Question: When i tried to check the check box in jQgrid it selecting the values that's fine ,and in that i have the custom formatter text field with out entering the values in text field and tried to select the check box i will display the alert message after that i will uncheck the checkbox but the focus is not get removed from the grid.
I have attached the screen shot please let me know the answer.
'''
jQuery("#list1").jqGrid({
url:actionurl,
mtype: 'POST',
colNames:['PartnerId', 'Employee No','Employee Name' ,'Position', 'Position Id', 'Wages','Relieve Date','Days Required'],
colModel:[
{name:'partnerId',index:'partnerId', width:280,sortable:true,search:false, hidden: true},
{name:'em_ka003_employeeno',index:'em_ka003_employeeno', width:200,sortable:true},
{name:'empname',index:'empname', width:280,sortable:false,search:false},
{name:'position',index:'position', width:250,sortable:false,search:false},
{name:'positionId',index:'positionId', width:0,sortable:false,search:false,hidden:true},
{name:'wages',index:'wages', width:100,sortable:false,search:false},
{name:'emp_relievedate',index:'emp_relievedate', width:200,sortable:false,search:false},
{name:'daysrequired',index:'daysrequired', width:140,sortable:false,search:false,formatter:createText},
],
rowNum:10,
rowList:[5,10,15],
pager: '#pager1',
sortorder: "asc",
sortname: 'em_ka003_employeeno',
viewrecords: true,
rownumbers: true,
loadonce: false,
forceFit: true,
datatype: 'xml',
multiselect: true ,
footerrow:true,
userDataOnFooter:true,
onSelectRow: function(rowId)
{
handleSelectedRow(rowId);
},
caption: "<b>Labor Extension",
gridComplete: function() {
$.unblockUI();
}
});
'''
'''
function createText(el, cellval, opts)
{
return "<span><input class='dojoValidateValid required TextBox_OneCell_width number' type='text' id='days_req"+cellval.rowId+"' name='days_req"+cellval.rowId+"' onKeyPress='return checkIt(event,false)'/></span>";
}
function handleSelectedRow(id)
{
var jqgcell = jQuery('#list1').getCell(id, 'partnerId');
var daysrequired = jQuery("#days_req"+id+"").val();
var cbIsChecked = (jQuery("#jqg_list1_"+jqgcell).attr('checked'));
if(cbIsChecked==true)
{
/* Append the Days Required */
if(daysrequired=="")
{
alert("please enter the extension days");
jQuery("#days_req"+id+"").focus();
jQuery("#jqg_list1_"+jqgcell).attr('checked', false);
jQuery('#list1').restoreRow(id);
return false;
}
}
'''

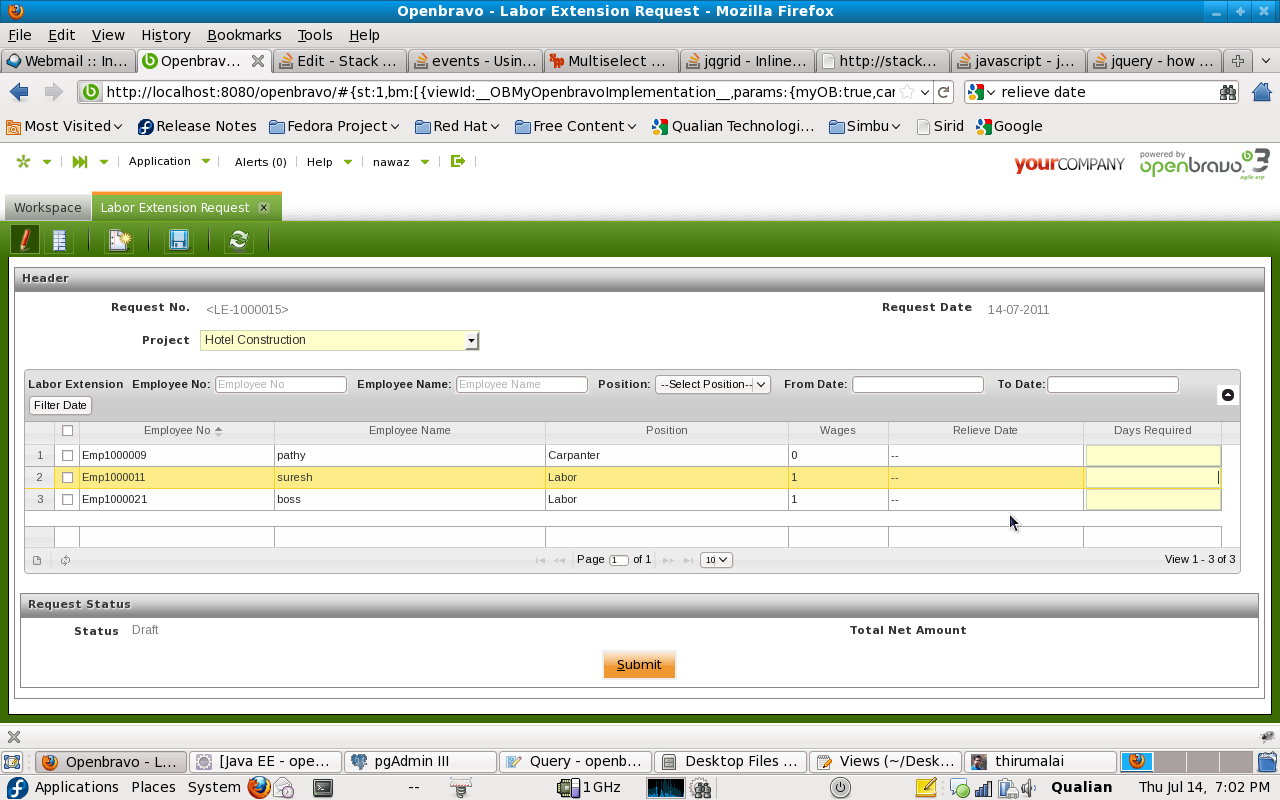
Answer: I got the answer.
If the text field value is zero while selecting the particular row in jqgrid at that time validate that with javascript and uncheck the selected row from the grid.
'''
if(daysrequired=="0")
{
myGrid.jqGrid('resetSelection');
}
'''
- 'myGrid'- 'resetSelection'